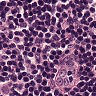
Metastatic tissue present: no